Question: I have a label and a textbox in my Winform. They are one line.

What I want to do is to make the textbox always fill-in the available space between the label and the right border of the container, even when window is resized
The label is set to be AutoSize because it has different width in different languages.
I tried the flow layout, and I also tried various combinations of dock/anchor in both elements, but still can't make it work. If there is not simple solution (beside program coding resizing myself), is there a less optimal solution? Thanks.
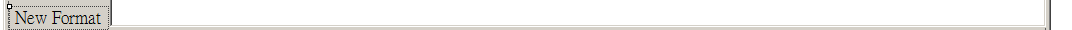
Answer: if it's only those 2 elements that need to be auto-layouted try this:
take a table layout panel with 2 columns and one row ... your label goes in one cell, the textbox in the other ... dock both elements (dock fill) and set the column the label is in to autosize
dock the whole panel to whatever element you want (probably your form)
you may want to add some padding to your label